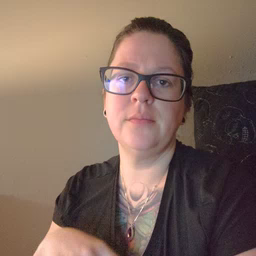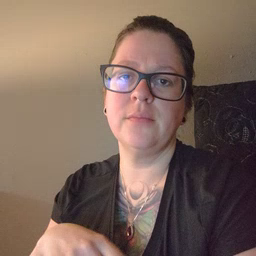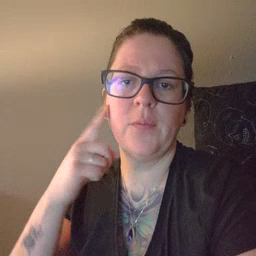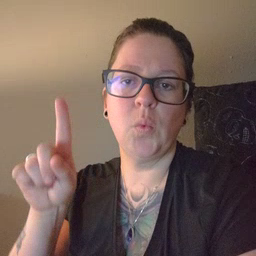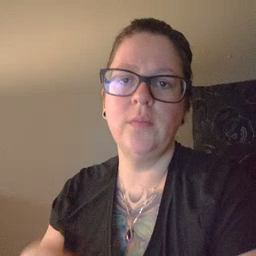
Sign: for